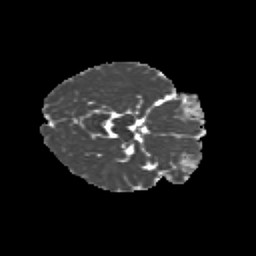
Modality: MD
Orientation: axial
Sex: male
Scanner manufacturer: siemens
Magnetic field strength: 3 T
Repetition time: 5 s
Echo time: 0.071 s